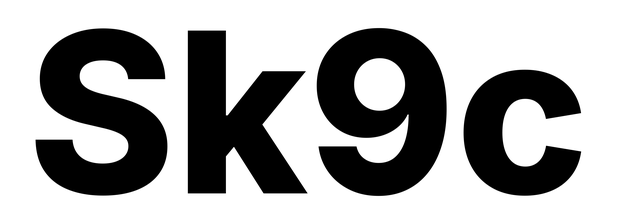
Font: Inter_ExtraBold